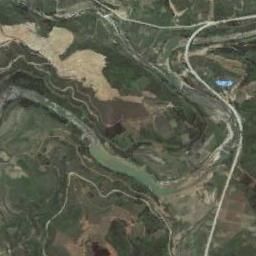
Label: river